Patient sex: M
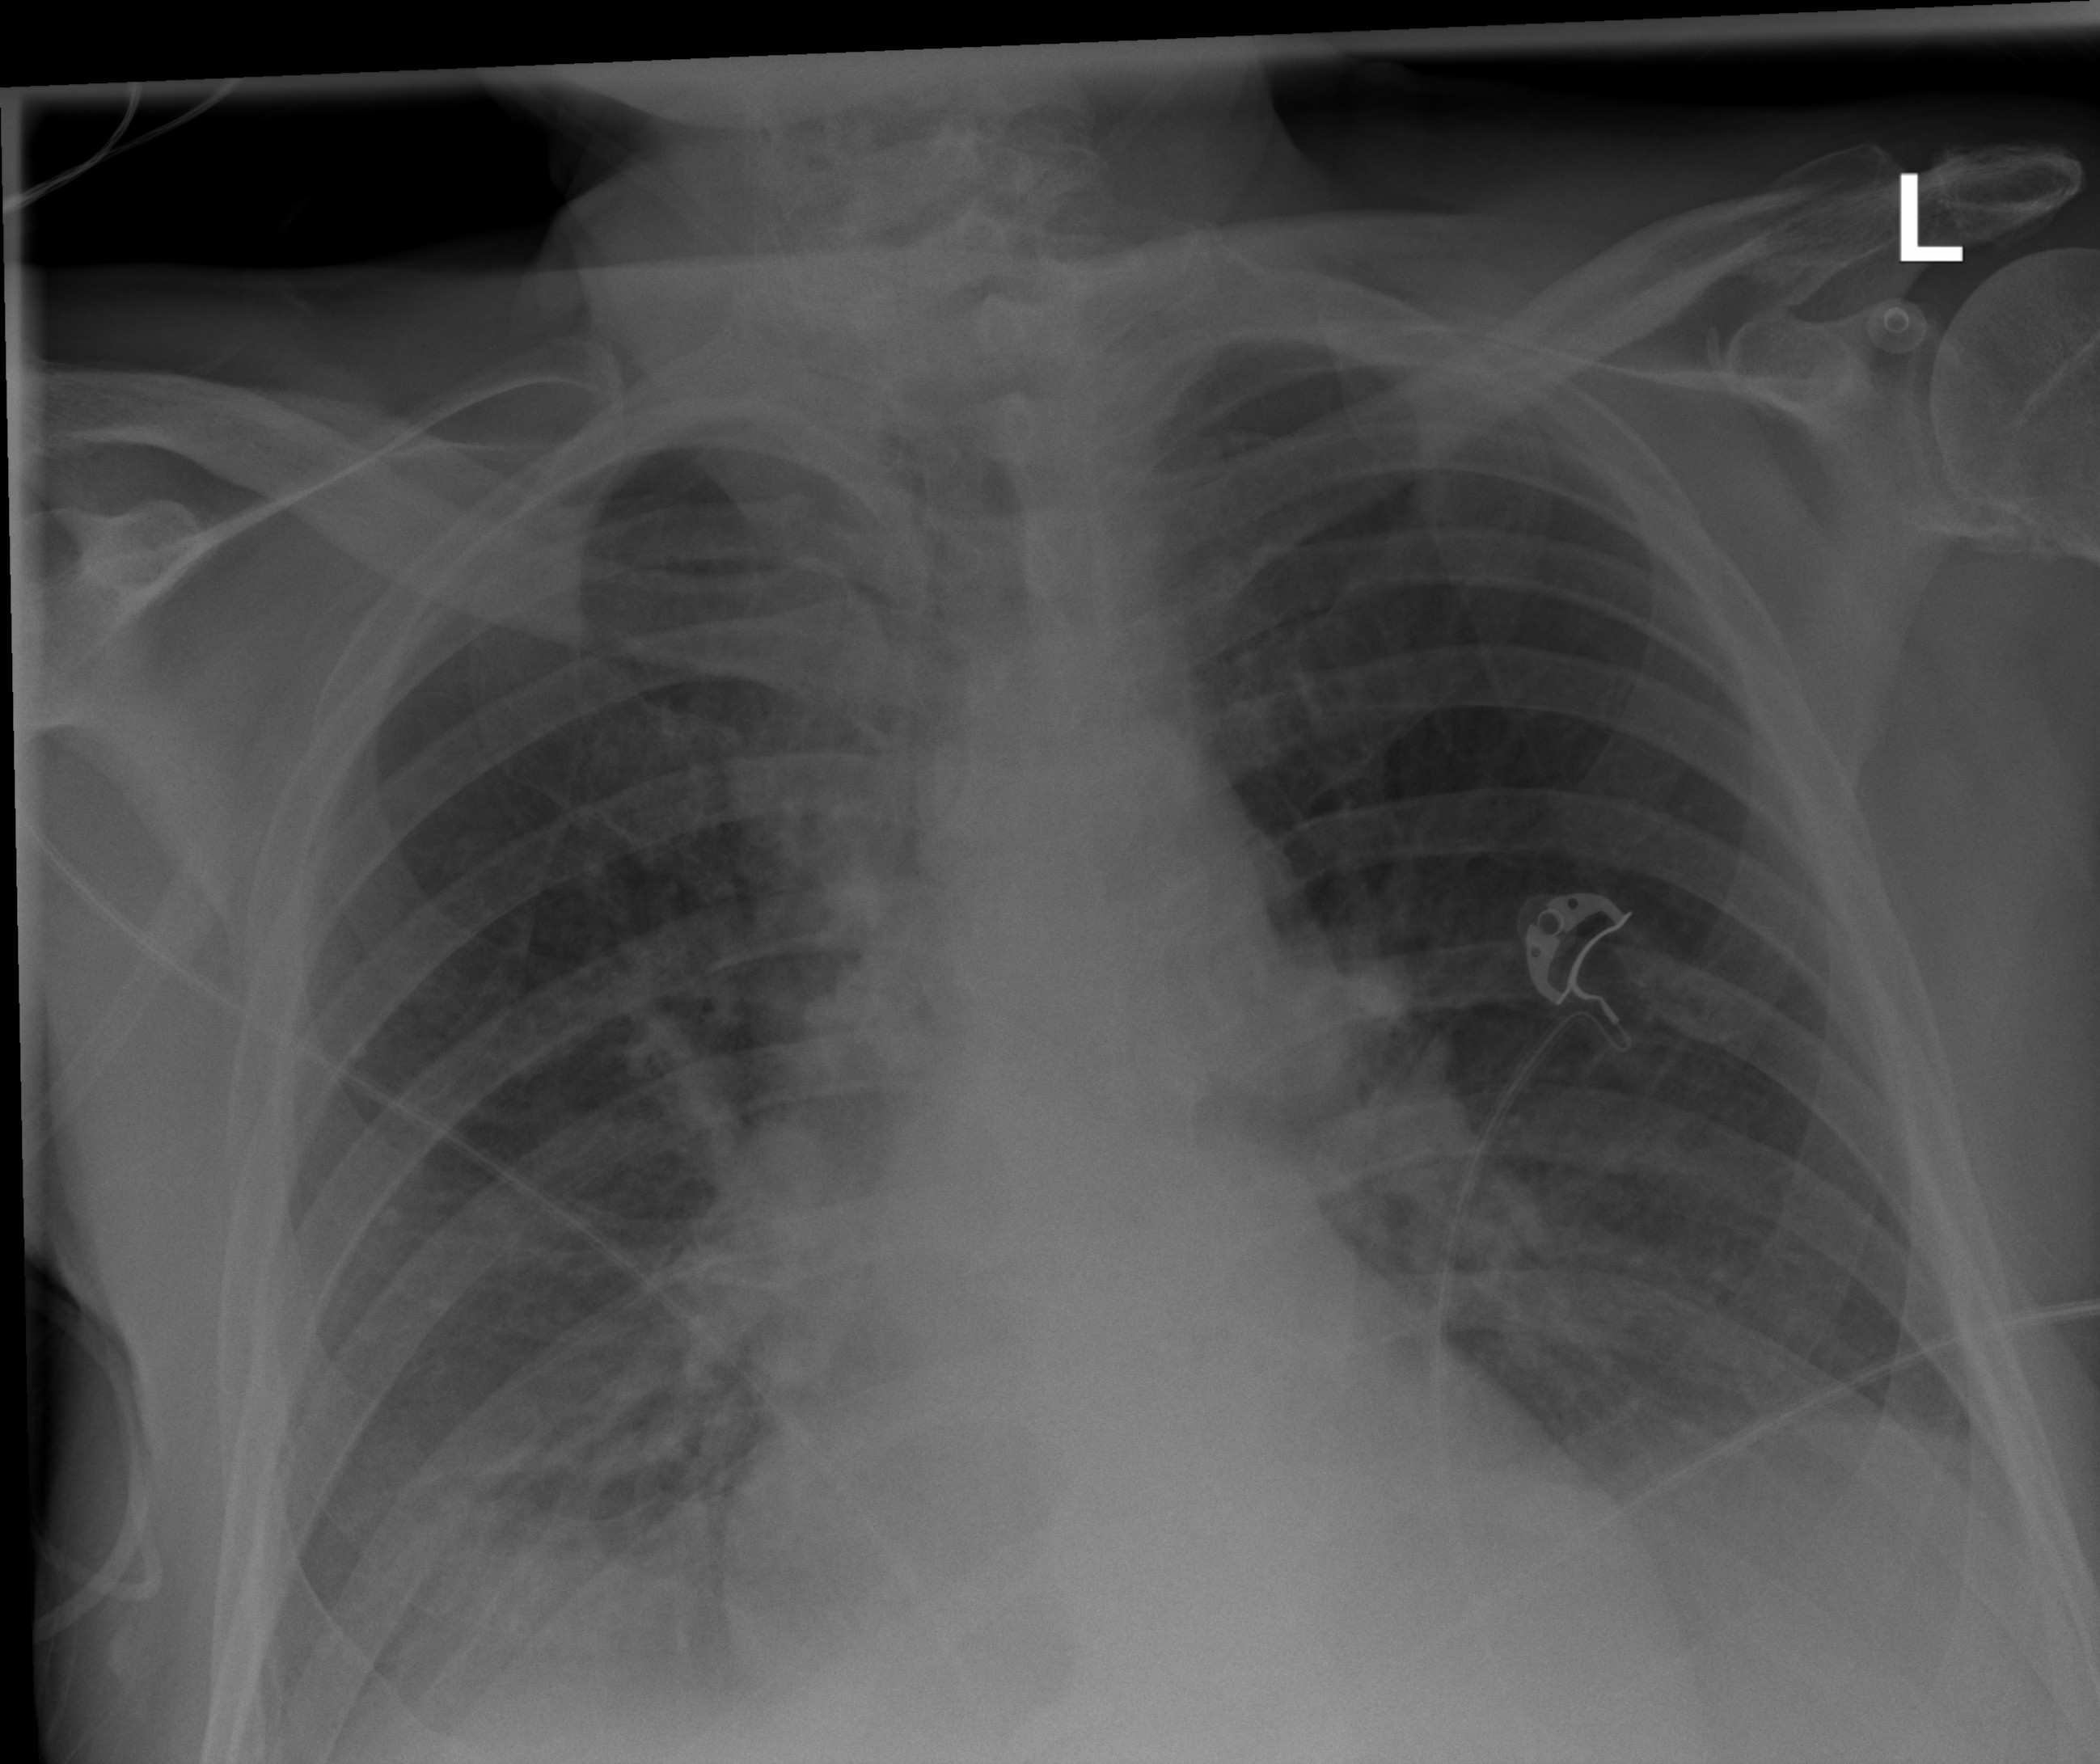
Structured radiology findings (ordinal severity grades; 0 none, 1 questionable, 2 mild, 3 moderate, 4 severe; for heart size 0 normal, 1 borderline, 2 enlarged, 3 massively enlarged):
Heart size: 2
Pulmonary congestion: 0
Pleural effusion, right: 2
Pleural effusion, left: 1
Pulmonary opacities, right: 2
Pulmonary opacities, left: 0
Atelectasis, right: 2
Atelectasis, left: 0